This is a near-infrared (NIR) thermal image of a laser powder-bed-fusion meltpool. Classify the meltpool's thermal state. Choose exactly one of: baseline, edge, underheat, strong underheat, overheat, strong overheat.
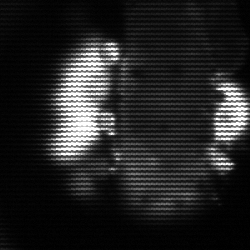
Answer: strong underheat